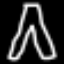
Label: pants